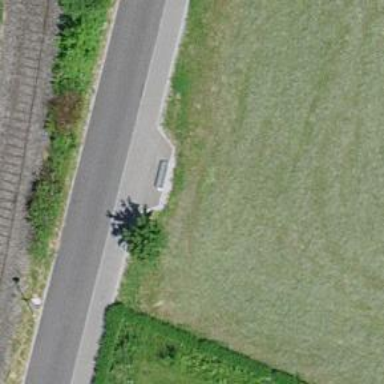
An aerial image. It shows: Bench for seating.